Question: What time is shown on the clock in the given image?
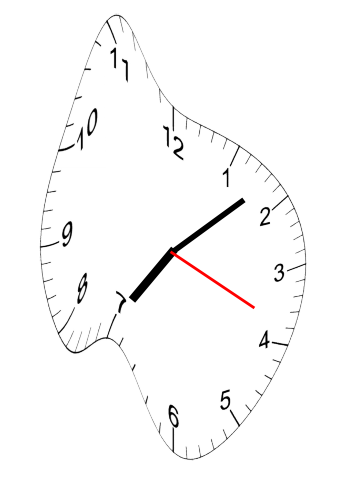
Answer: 07:08:19